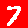
Digit: 7